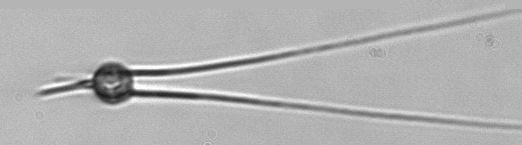
Label: Chaetoceros_danicus